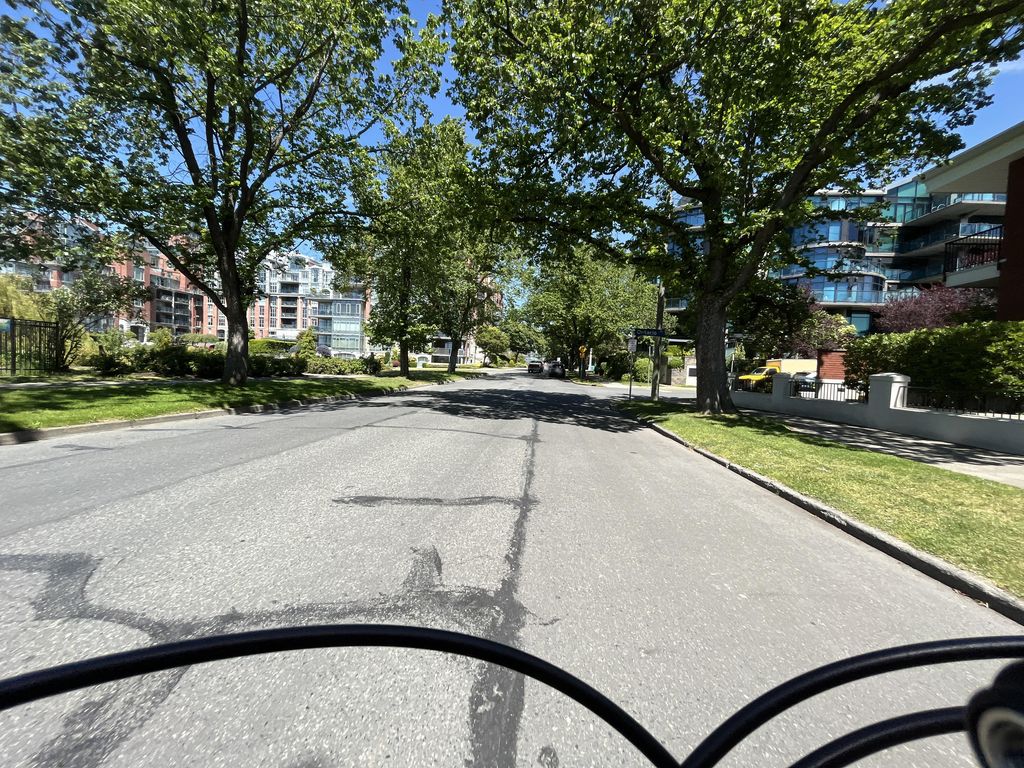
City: victoria